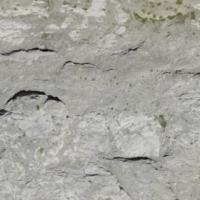
EUNIS habitat code: 48
Species observed at this site:
Saxifraga oppositifolia